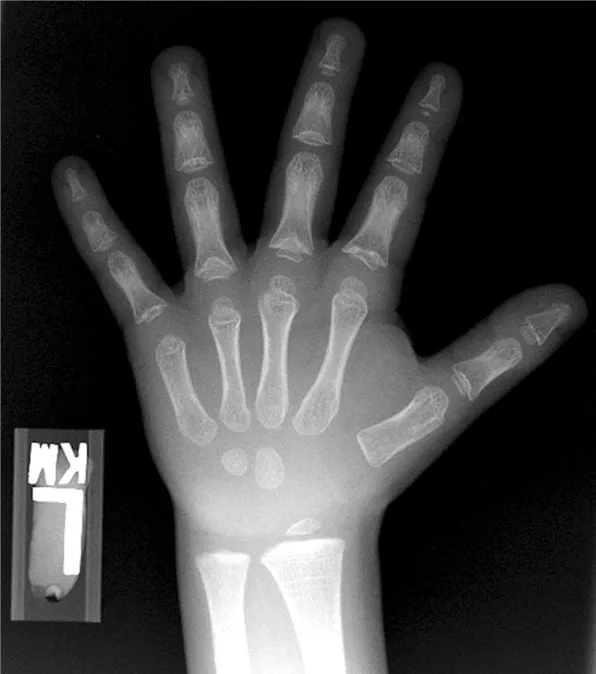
Bone age radiograph of patient's younger brother showing the cone shaped epiphyses with diffuse shortening of the phalanges.
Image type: radiology (x_ray)